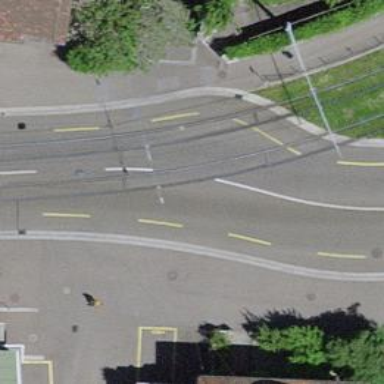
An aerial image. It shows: Level crossing along the railway.